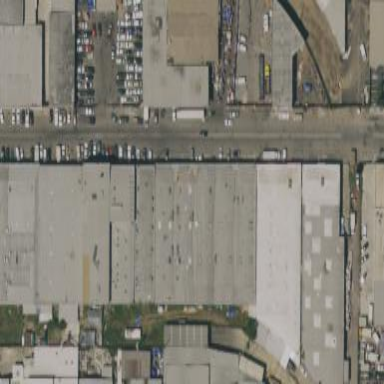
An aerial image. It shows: Warehouse.